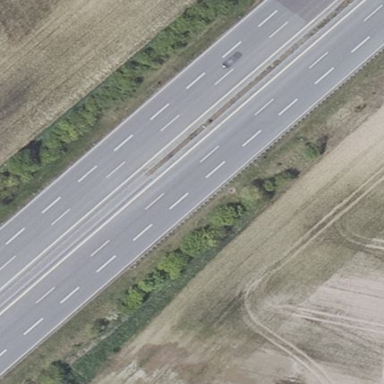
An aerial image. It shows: Y-shaped junction where asphalt motorway is located.